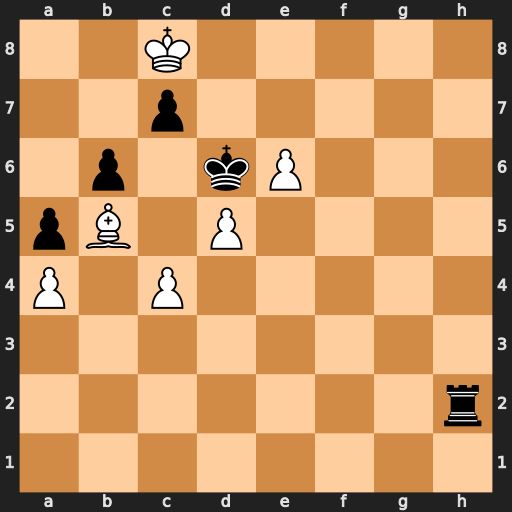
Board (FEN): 2K5/2p5/1p1kP3/pB1P4/P1P5/8/7r/8
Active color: w
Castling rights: -
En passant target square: -
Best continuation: e7 Kxe7 Kxc7